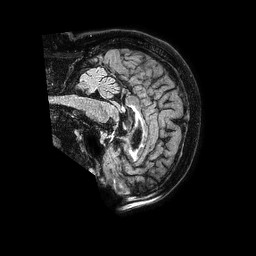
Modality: FLAIR
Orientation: sagittal
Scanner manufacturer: philips
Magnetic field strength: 1.5 T
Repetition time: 4.8 s
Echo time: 0.3 s